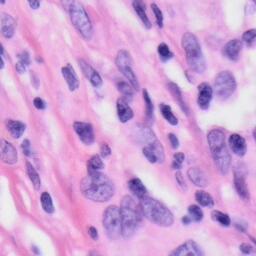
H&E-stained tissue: Skin